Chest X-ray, PA view. Patient: 22 years old, sex M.
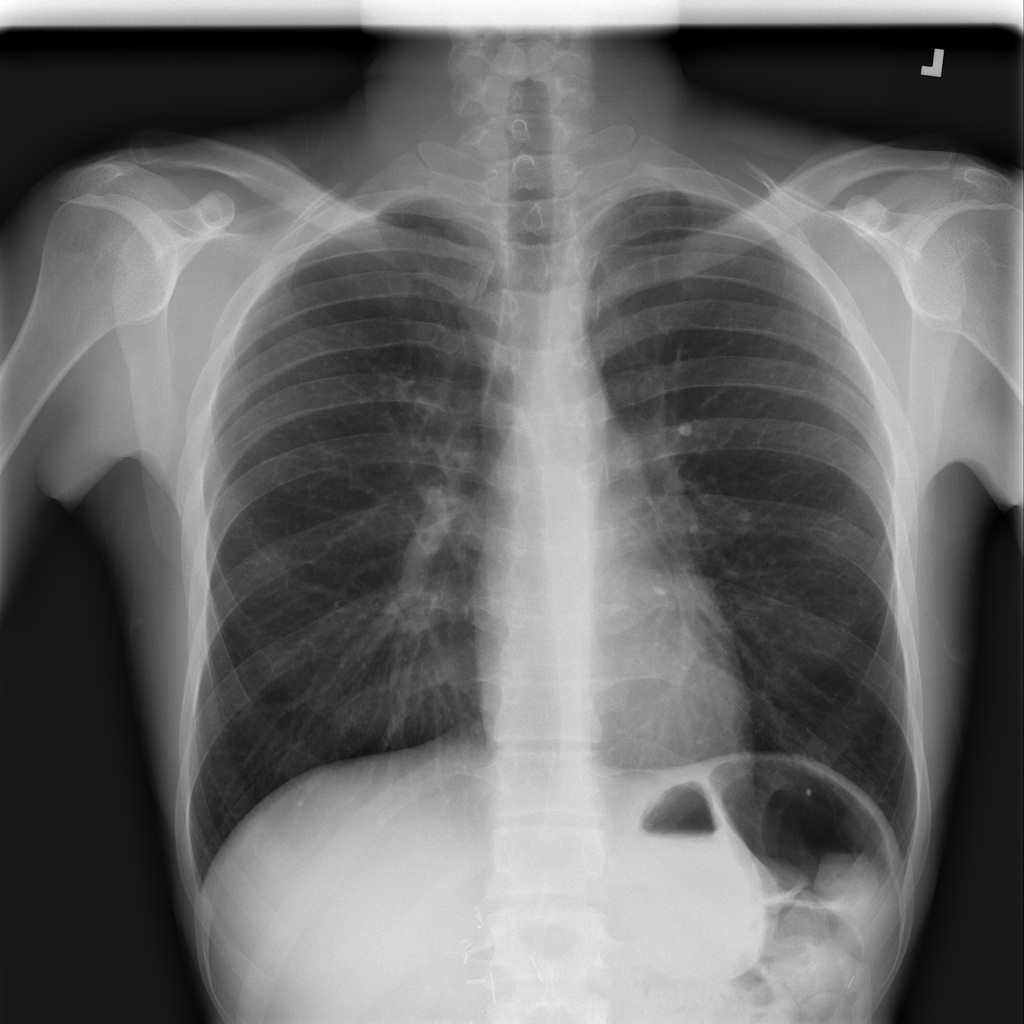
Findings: No Finding